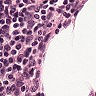
Metastatic tissue present: no